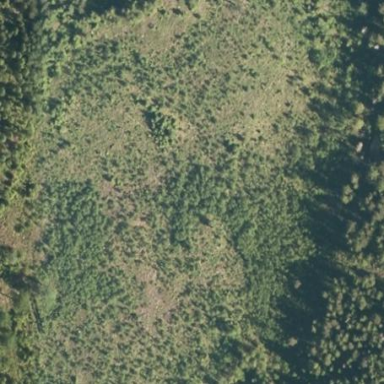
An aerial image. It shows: Wooded area designated for logging.